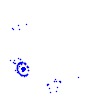
Particle: pion